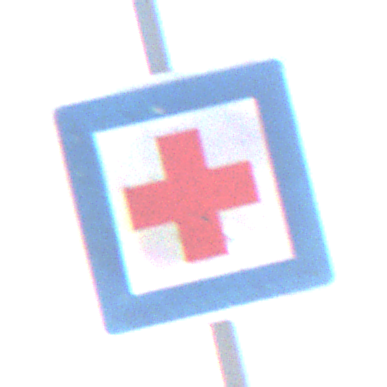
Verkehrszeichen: ErsteHilfe
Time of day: Midday
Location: Outdoor (Nature)
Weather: PartlyCloudy
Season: NotSpecified
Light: Natural